Question: Why does this code gives out nothing when run? I want 2 labels, 2 textfield and a button to sit in view () which centred within the main view. Now when run the screen is plain white nothing there.
'''
override func viewDidLoad() {
// User ID label
let userIDLabel:UILabel = UILabel()
userIDLabel.text = "User ID"
// Password label
let passwordLabel:UILabel = UILabel()
passwordLabel.text = "Password"
// User ID text
let userIDText:UITextField = UITextField()
// Password text
let passwordText:UITextField = UITextField()
// Login button
let loginBtn:UIButton = UIButton()
loginBtn.setTitle("Login", for: .normal)
// Container view
let container:UIView = UIView()
container.translatesAutoresizingMaskIntoConstraints = false
container.addSubview(userIDLabel)
container.addSubview(userIDText)
container.addSubview(passwordLabel)
container.addSubview(passwordText)
container.addSubview(loginBtn)
view.addSubview(container)
// Add constraints
let heightConstraint = NSLayoutConstraint(item: container, attribute: .height, relatedBy: .equal, toItem: nil, attribute: .notAnAttribute, multiplier: 1, constant: 300)
let widthConstraint = NSLayoutConstraint(item: container, attribute: .width, relatedBy: .equal, toItem: nil, attribute: .notAnAttribute, multiplier: 1, constant: 200)
let centerXConstraint = NSLayoutConstraint(item: container, attribute: .centerX, relatedBy: .equal, toItem: view, attribute: .centerX, multiplier: 1, constant: 0)
let centerYConstraint = NSLayoutConstraint(item: container, attribute: .centerY, relatedBy: .equal, toItem: view, attribute: .centerY, multiplier: 1, constant: 0)
container.addConstraint(heightConstraint)
container.addConstraint(widthConstraint)
view.addConstraint(centerXConstraint)
view.addConstraint(centerYConstraint)
}
'''
: Thanks everyone. Now there the objects are showing after adding frames
'''
// User ID label
let userIDLabel:UILabel = UILabel(frame: CGRect(x: 0.0, y: 0.0, width: 200.0, height: 50.0))
userIDLabel.text = "User ID"
// Password label
let passwordLabel:UILabel = UILabel(frame: CGRect(x: 0.0, y: 30.0, width: 200.0, height: 30.0))
passwordLabel.text = "Password"
// User ID text
let userIDText:UITextField = UITextField(frame: CGRect(x: 0.0, y: 60.0, width: 200.0, height: 30.0))
// Password text
let passwordText:UITextField = UITextField(frame: CGRect(x: 0.0, y: 90.0, width: 200.0, height: 30.0))
// Login button
let loginBtn:UIButton = UIButton(frame: CGRect(x: 0.0, y: 120.0, width: 100.0, height: 30.0))
loginBtn.setTitle("Login", for: .normal)
'''
But the container is not to relative to the view as I would like to. The of the view is fixed for now. Is there a way to make it , so that it knows the height it needed to hold all the labels and texts? I don not want to hardcode height/width.

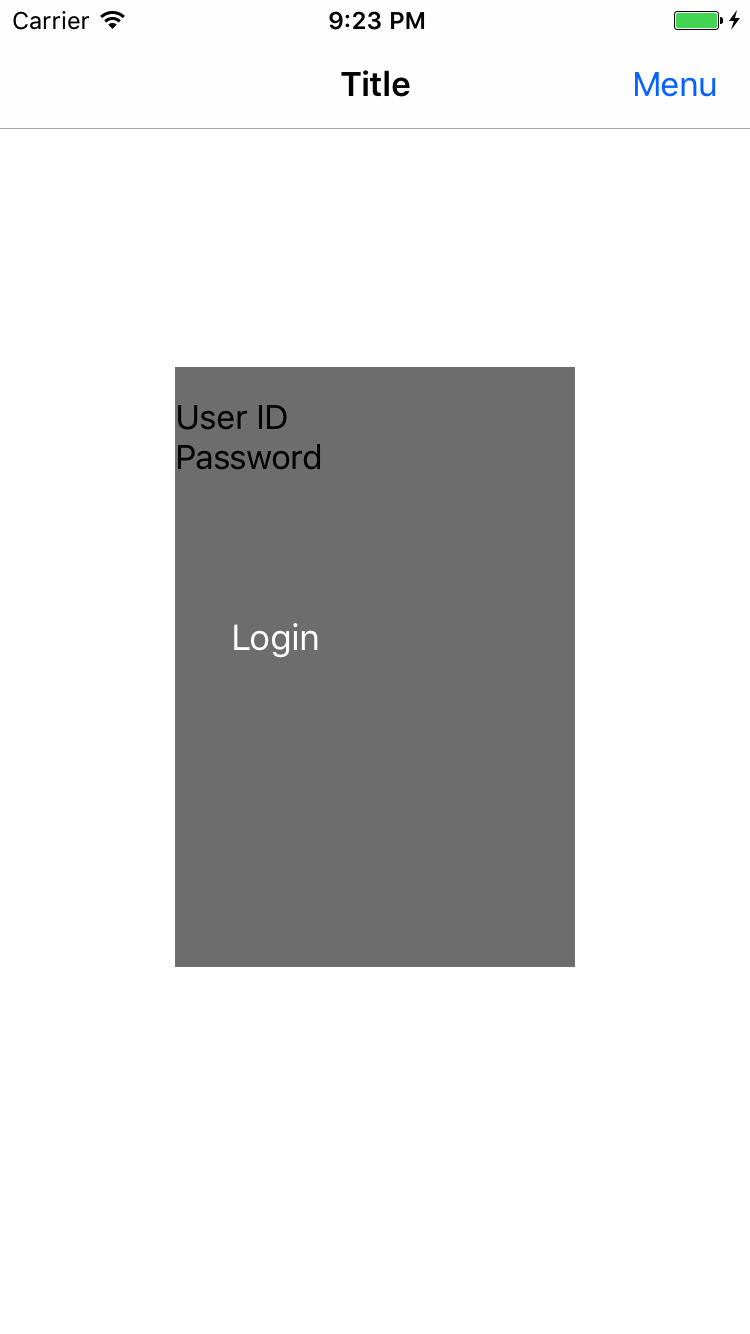
Answer: I would recommend using anchors. They always work perfect for me.
'''
let someView = UIView()
someView.backgroundColor = .red
someView.translatesAutoresizingMaskIntoConstraints = false
view.addSubview(someView)
someView.centerXAnchor.constraint(equalTo: view.centerXAnchor).isActive = true
someView.centerYAnchor.constraint(equalTo: view.centerYAnchor).isActive = true
someView.heightAnchor.constraint(equalToConstant: 50).isActive = true
someView.widthAnchor.constraint(equalToConstant: 50).isActive = true
'''
: note that 'translatesAutoresizingMaskIntoConstraints' should be set fale
You also need to set size and constraints to your labels and fields. Currently you don't have any frames for them. You can also instantiate the labels or fields with frames:
'''
UILabel(frame: CGRect(x: 5.0, y: 5.0, width: 10.0, height: 10.0))
'''